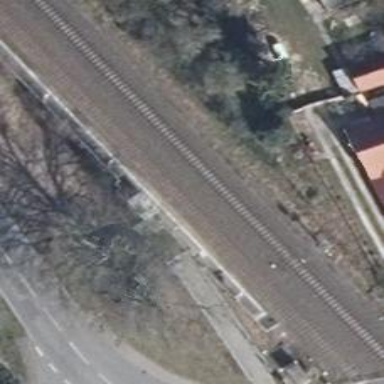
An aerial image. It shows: Sheltered railway platform.